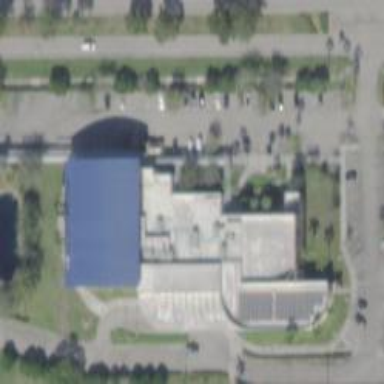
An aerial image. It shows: Community center building.